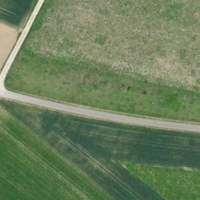
EUNIS habitat code: 52
Species observed at this site:
Clematis vitalba